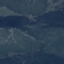
Label: HerbaceousVegetation